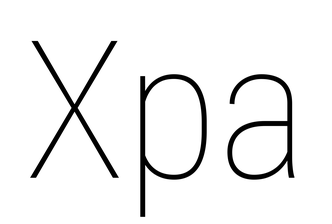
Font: Roboto_Condensed_Thin